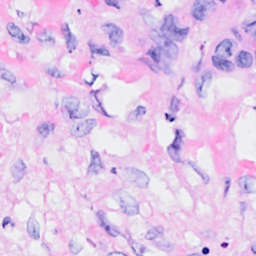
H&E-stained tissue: Breast